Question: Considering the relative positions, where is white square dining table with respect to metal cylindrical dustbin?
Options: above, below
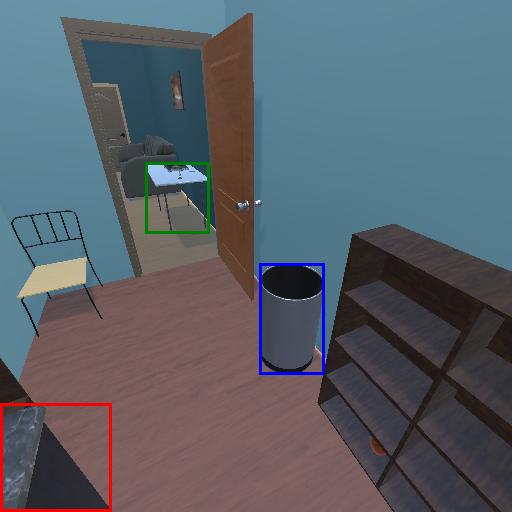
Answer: above